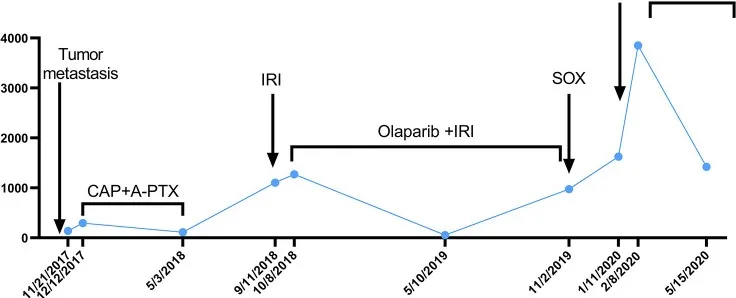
The curve of CA199 change after tumor metastasis. The patient's CA19-9 level was measured periodically and is annotated with the dates and treatments administered. A-PTX, albumin paclitaxel; CA19-9, carbohydrate antigen 19-9; CAP, capecitabine; HCQ, hydroxychloroquine; IRI, irinotecan; SOX, S-1 plus oxaliplatin.
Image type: chart (chart)